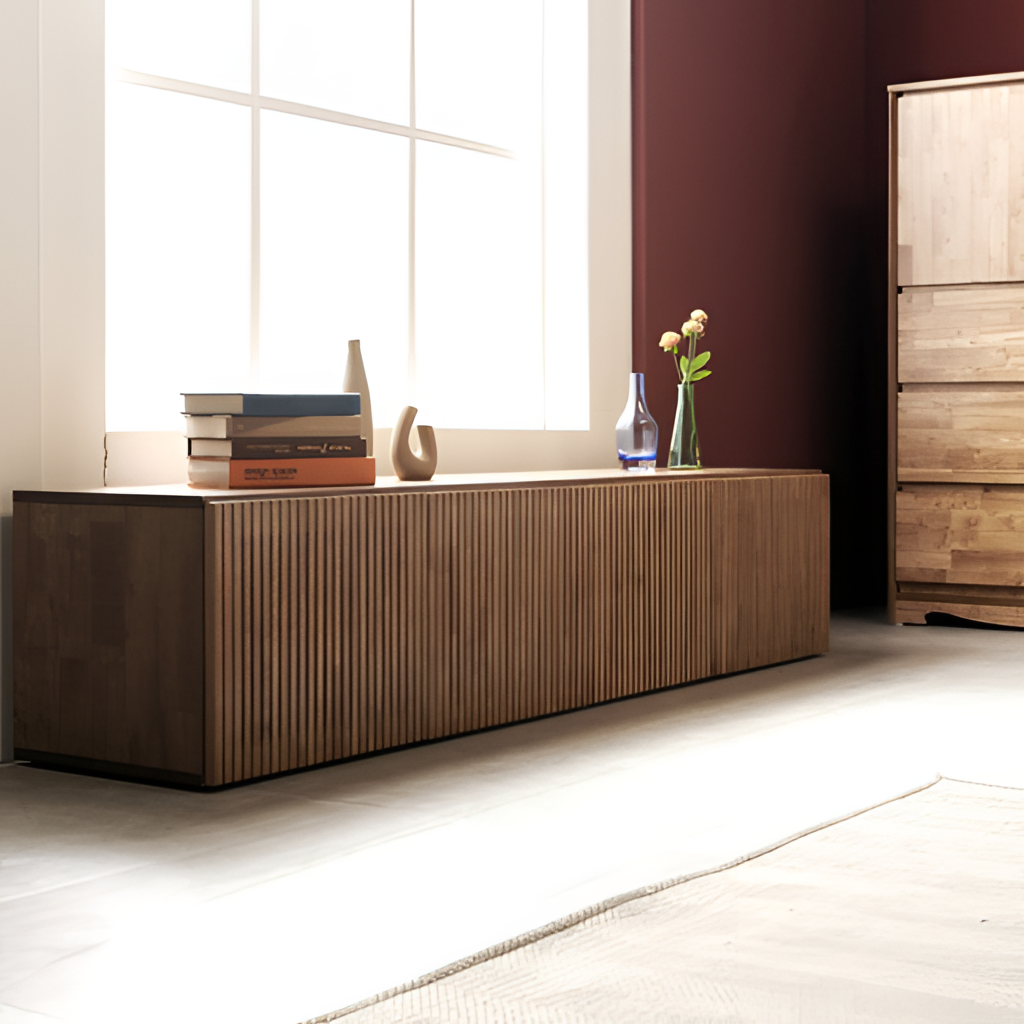
light brown wood cabinet, living room, contemporary, tile flooring, with large square pattern, paint wallpaper, with solid pattern